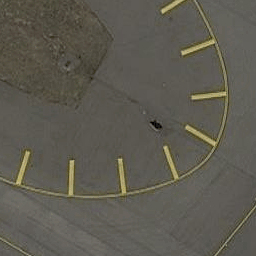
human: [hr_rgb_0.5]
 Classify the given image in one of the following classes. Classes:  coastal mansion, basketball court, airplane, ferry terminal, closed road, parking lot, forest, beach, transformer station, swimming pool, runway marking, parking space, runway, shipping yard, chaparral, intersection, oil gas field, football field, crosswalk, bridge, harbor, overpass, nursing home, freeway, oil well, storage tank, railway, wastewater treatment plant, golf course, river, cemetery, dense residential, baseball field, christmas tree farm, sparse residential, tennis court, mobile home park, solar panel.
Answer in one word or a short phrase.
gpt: runway marking